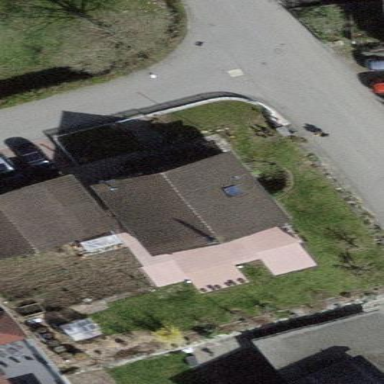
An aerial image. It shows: Residential house.